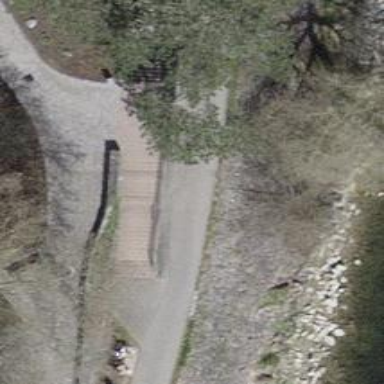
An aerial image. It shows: Road with steps.